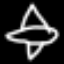
Label: airplane